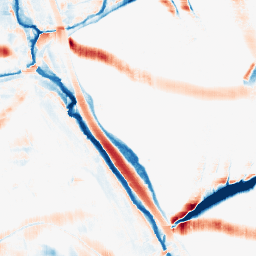
Category: morphological
Decomposition family: morphological_rect
Decomposition parameters: operation: average
width: 20
height: 20
Upsampling method: quintic
Upsampling parameters: scale: 4
Upsampling scale: 4